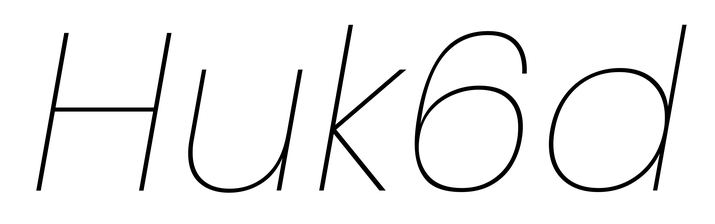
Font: Poppins-ThinItalic